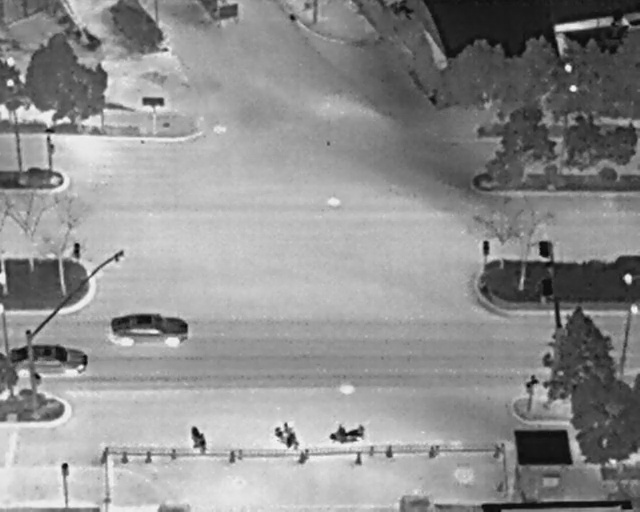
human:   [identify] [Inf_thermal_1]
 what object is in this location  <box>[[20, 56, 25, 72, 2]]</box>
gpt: <ref>1 medium car at the left</ref>

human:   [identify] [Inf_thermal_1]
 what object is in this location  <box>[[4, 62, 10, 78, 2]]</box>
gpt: <ref>1 medium car at the bottom left</ref>